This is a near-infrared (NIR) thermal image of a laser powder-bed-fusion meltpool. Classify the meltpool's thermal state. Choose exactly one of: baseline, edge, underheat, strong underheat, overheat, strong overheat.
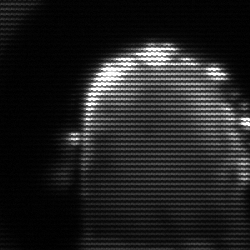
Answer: baseline